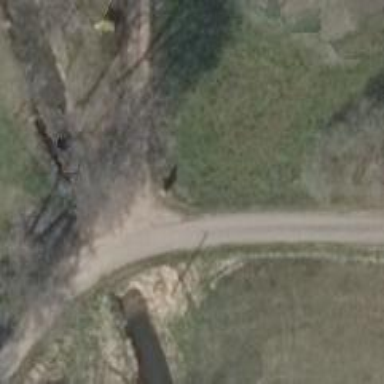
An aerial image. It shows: Bicycle road on unclassified asphalt road that crosses over bridge.